Question: I have profiled a simple program as below and found a large number of char[] instances to be created. Having read here that char[] instances are usually attributed to Strings, I cant see how this is the case for this program. I know there is a char[] 'name' variable in the Thread class, but surely this should only create 10,000 of these, and so I'm wondering where the additional 35,000 threads have come from?
'''
public class untitled {
public static void main(String args[]){
ArrayList<Thread> a = new ArrayList<Thread>();
for(int i = 0; i < 10000; i++){
Thread t1 = new Thread();
a.add(t1);
t1.start();
}
}
}
'''
Here's a screenshot of the profiling memory results. There appears to be a umber of String[] instances also.

Im using this program to isolate some other sections of the profiler. In the full program, the char[] instances increase to ~335,000
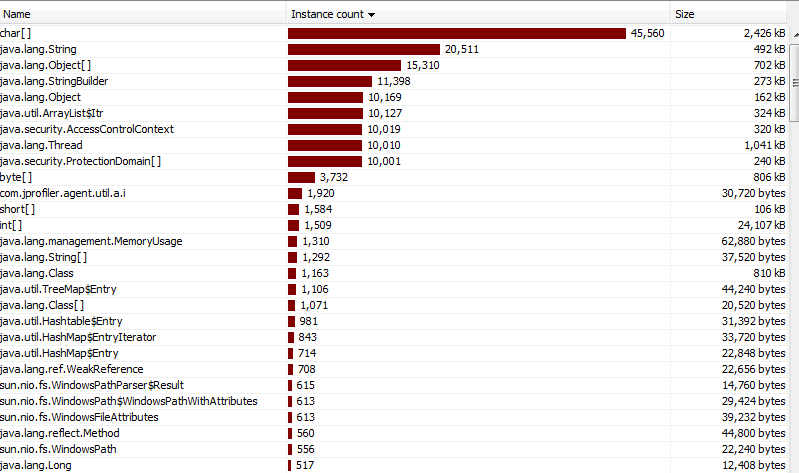
Answer: You have to use the heap walker in order to answer this question. Select the 'char[]' class in the classes view of the heap walker and create a new object set. Then go to the references view and select the "Cumulated incoming references" from the view selector.

The answer is that roughly a third of the char[] objects belong to strings that are allocated in the JVM by various classes and two thirds come from thread name.